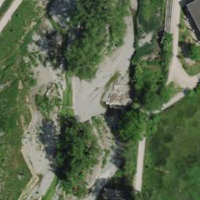
EUNIS habitat code: 23
Species observed at this site:
Gallinula chloropus
Anas platyrhynchos
Sturnus vulgaris
Chloris chloris
Humulus lupulus
Motacilla alba
Salvia pratensis